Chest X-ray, AP view. Patient: 56 years old, sex F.
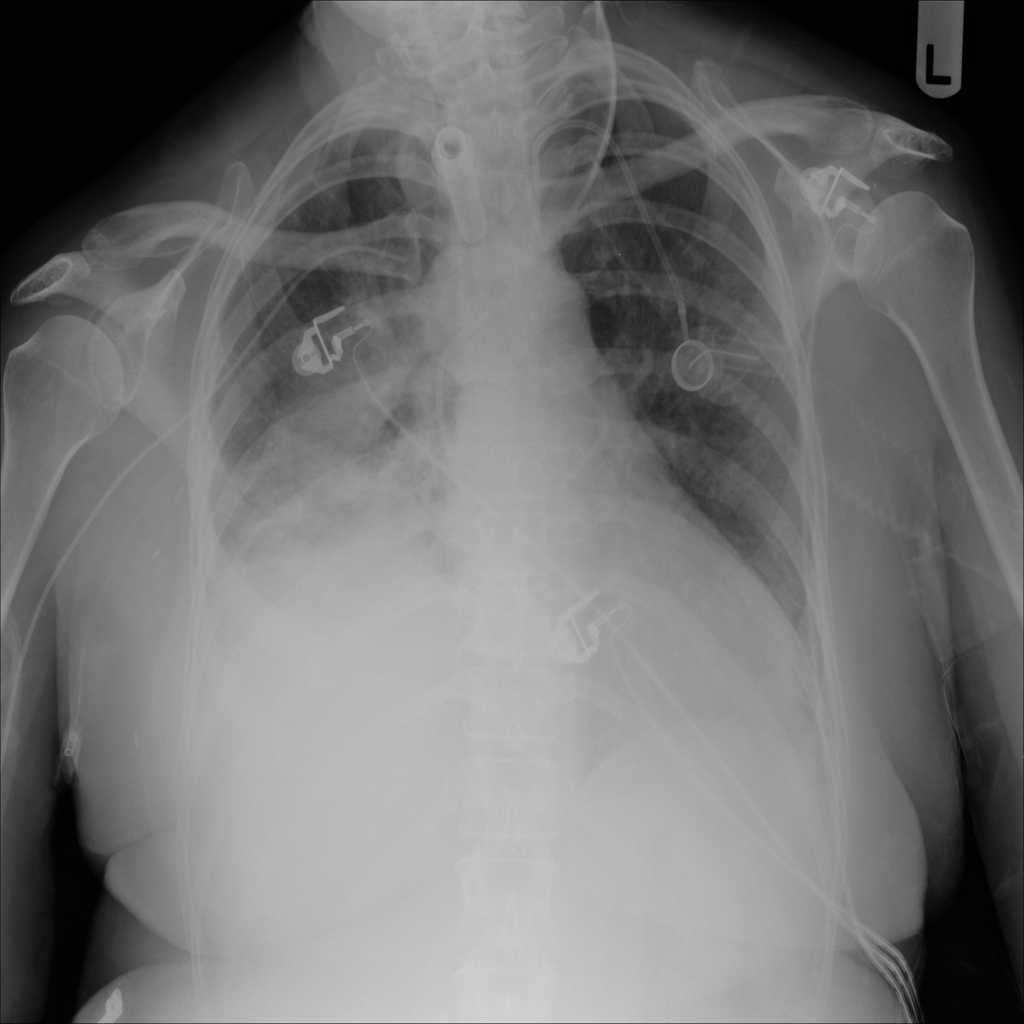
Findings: No Finding